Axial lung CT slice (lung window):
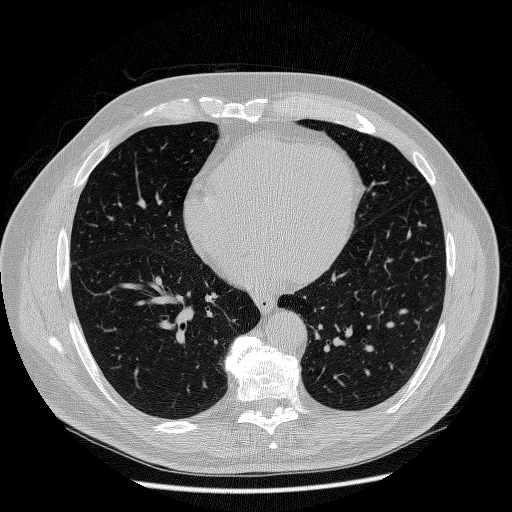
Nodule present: no